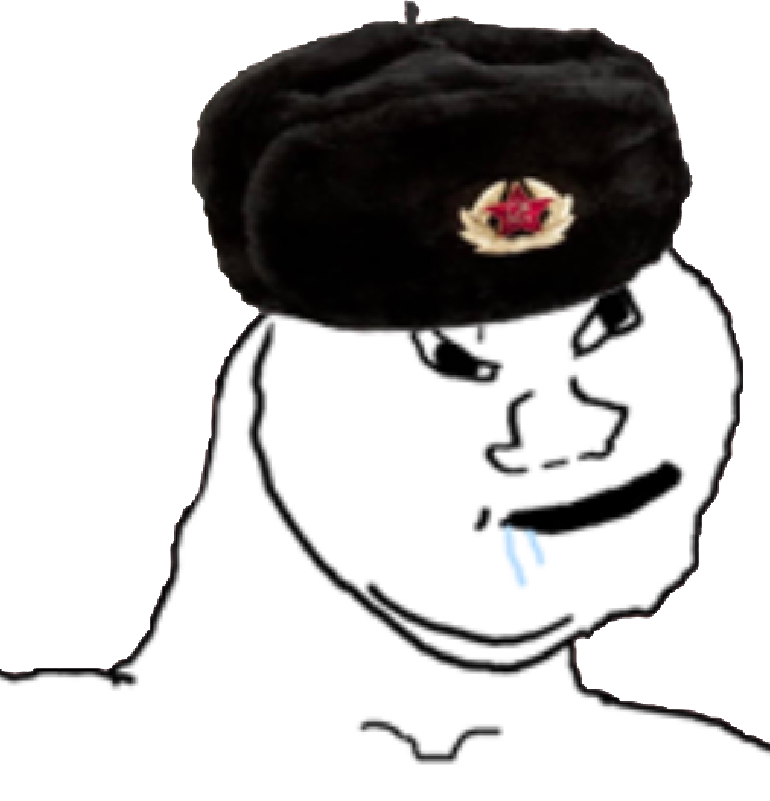
Label: 5_Brainlet